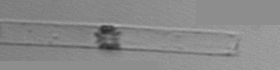
Label: Dactyliosolen_blavyanus